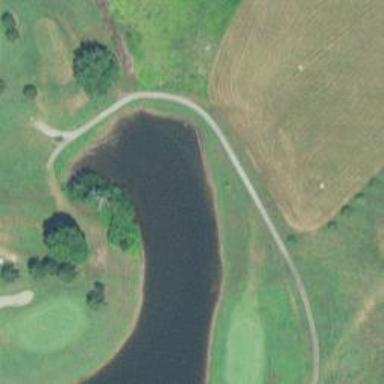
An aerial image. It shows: Service road used as golf cart path.